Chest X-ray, AP view. Patient: 12 years old, sex M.
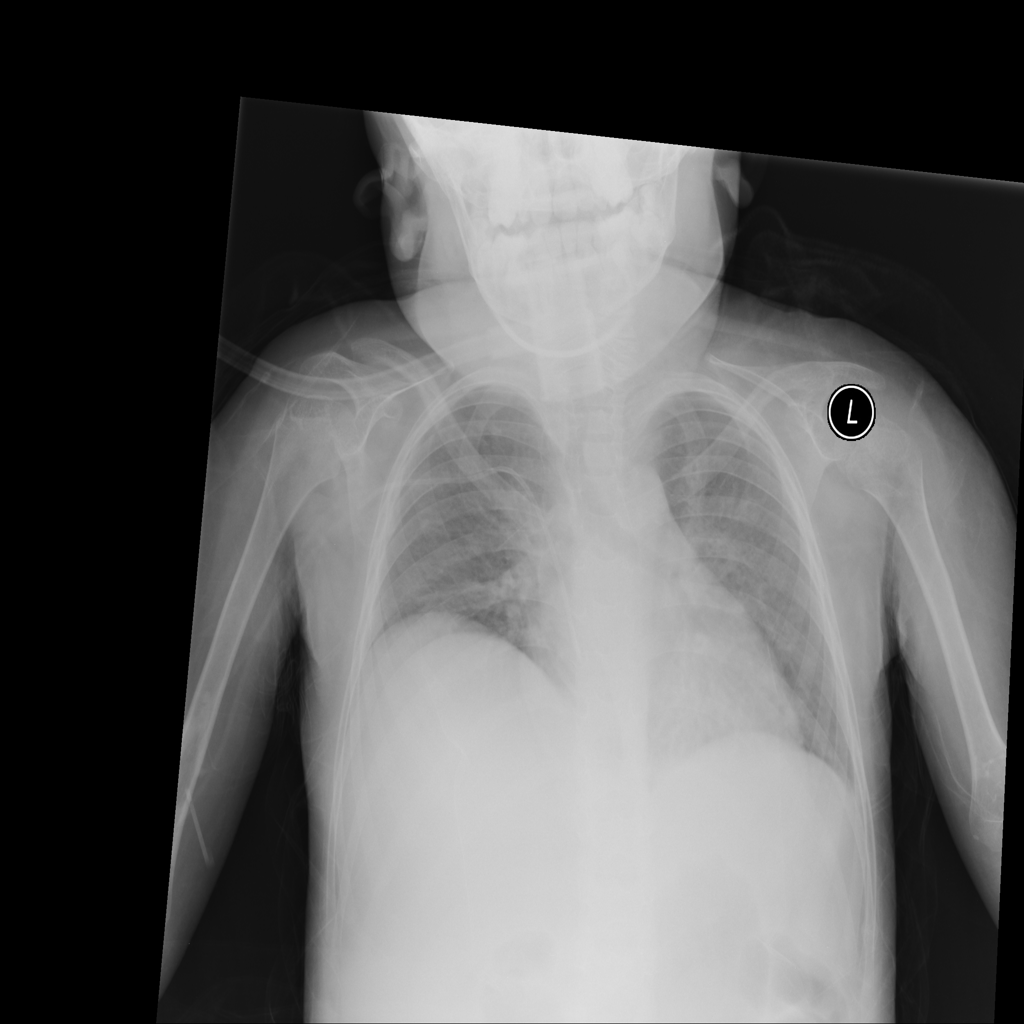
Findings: No Finding